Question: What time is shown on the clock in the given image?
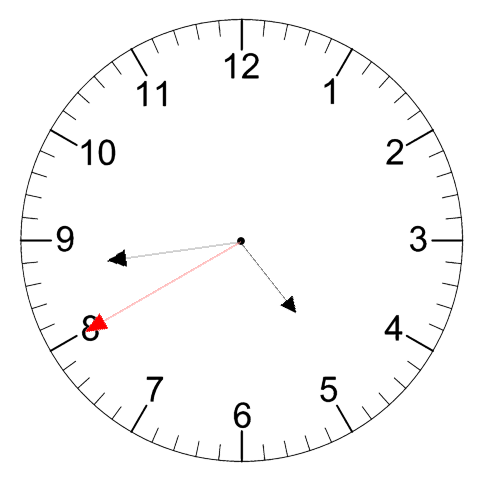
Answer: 04:43:40